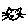
Label: cat